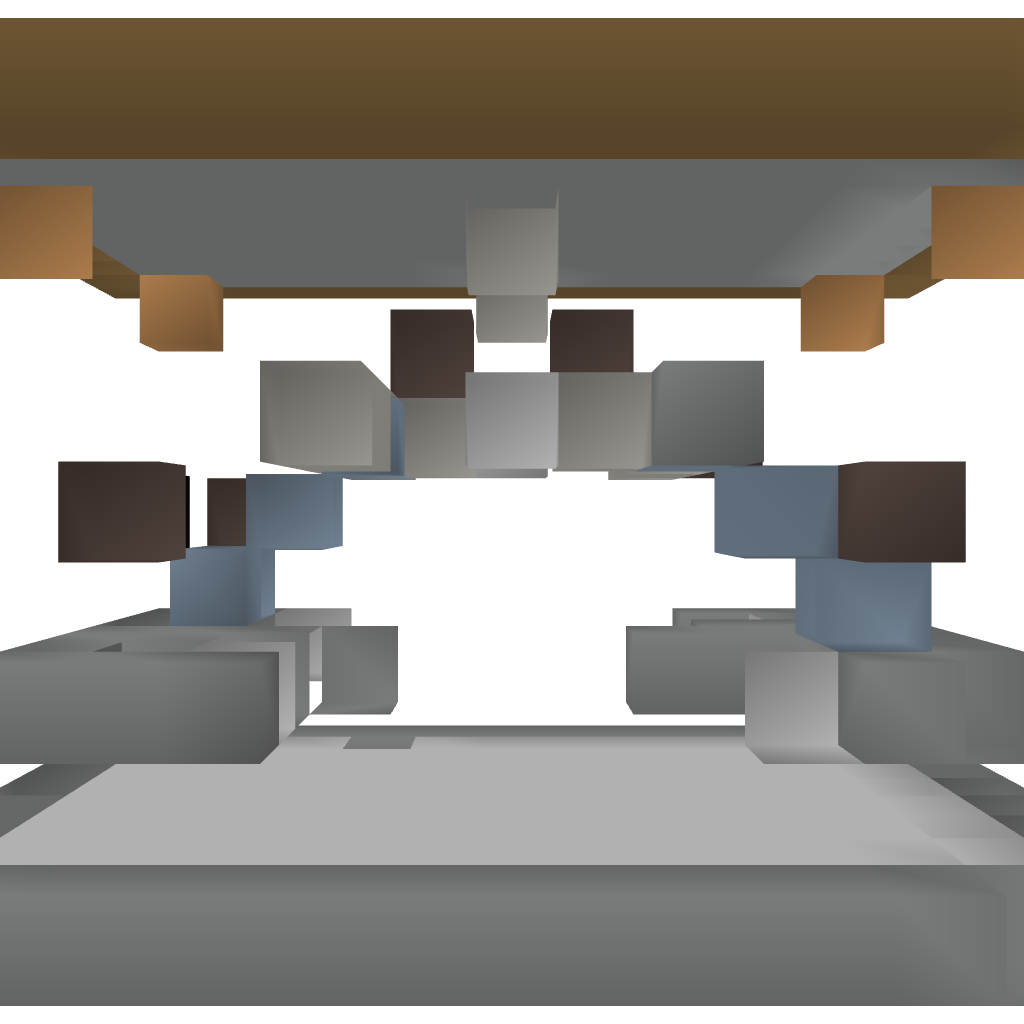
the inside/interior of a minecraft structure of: Trading Room